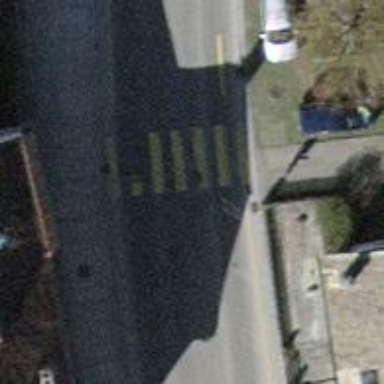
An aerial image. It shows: Uncontrolled zebra crossing on the road.